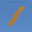
Label: 1